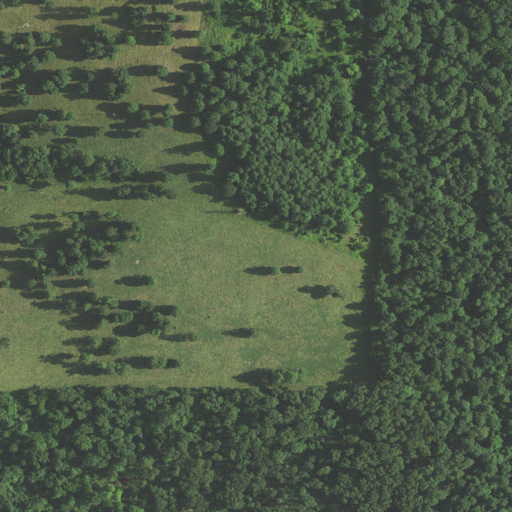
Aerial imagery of mountain in Indiana named Sand Bank Hill containing deciduous forest, pasture, shrub, and grassland